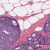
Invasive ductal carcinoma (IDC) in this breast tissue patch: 0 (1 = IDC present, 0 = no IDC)